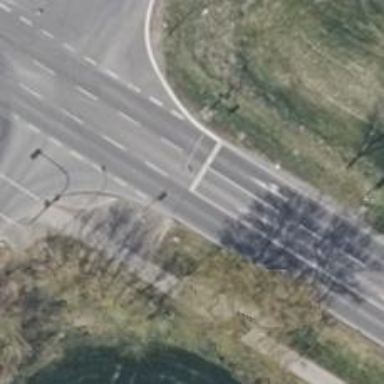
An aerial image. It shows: Road with traffic signals controlling the flow of traffic.